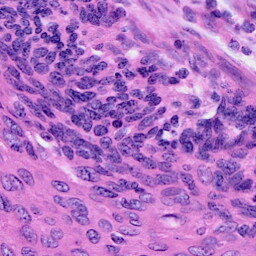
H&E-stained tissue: Cervix